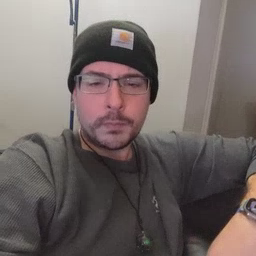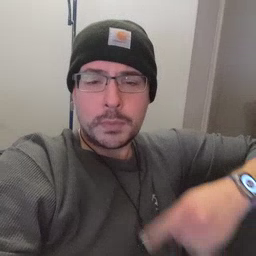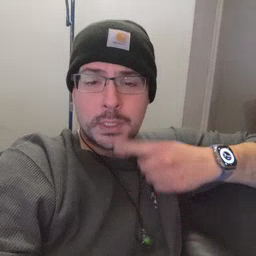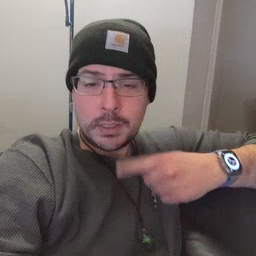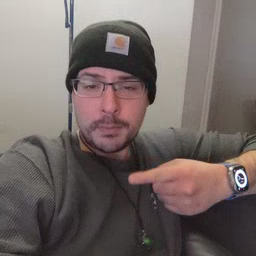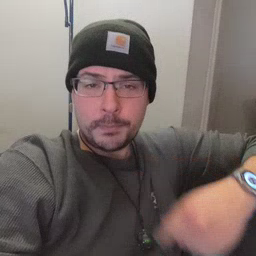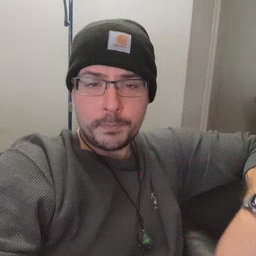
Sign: say